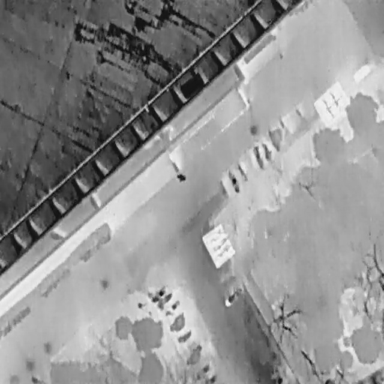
There are 14 objects shown in the infrared image, including 13 Bicycles, and a Person.